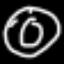
Label: donut